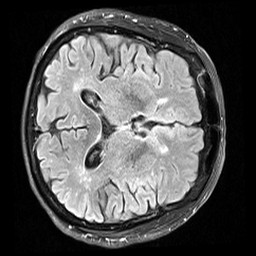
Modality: FLAIR
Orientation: axial
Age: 79
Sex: female
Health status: healthy
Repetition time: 12 s
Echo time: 0.095 s